Interaction volume radius: 5 \u00c5
Interaction volume height: 45 \u00c5
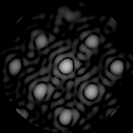
Disorder parameter: 0.07891